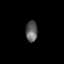
Tissue: skin
Cell type: Epithelial cells
Senescence score: 0.2263
Nuclear area (px): 242
Mean DAPI intensity: 94.748